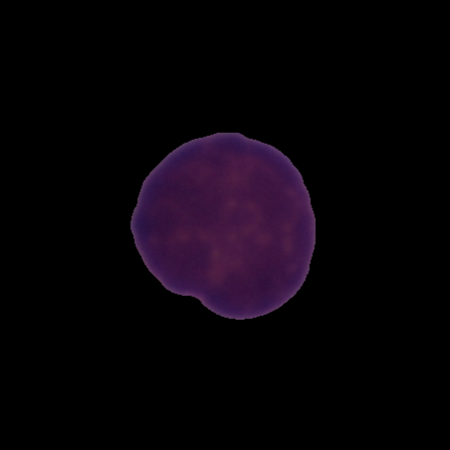
Label: healthy